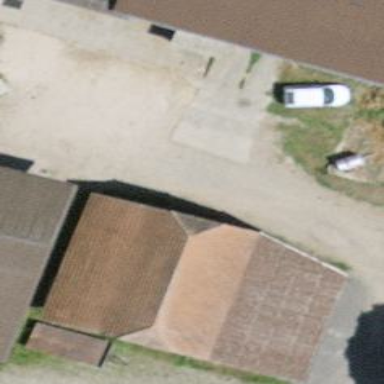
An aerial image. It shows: Barn.